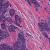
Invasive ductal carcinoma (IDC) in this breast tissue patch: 0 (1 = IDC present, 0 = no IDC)